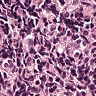
Metastatic tissue present: no